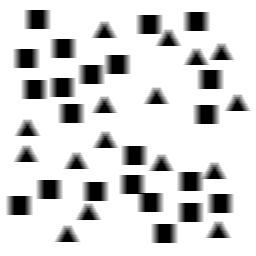
Squares: 22
Triangles: 16
Stars: 0
Total shapes: 38